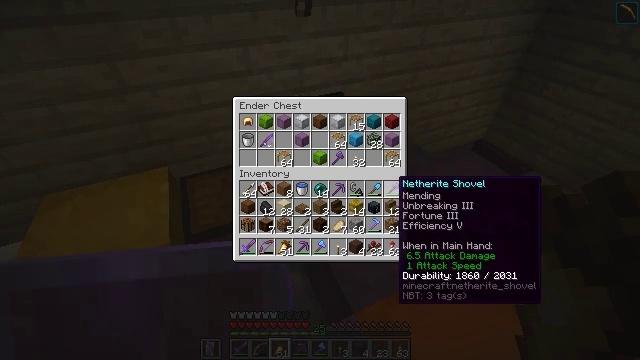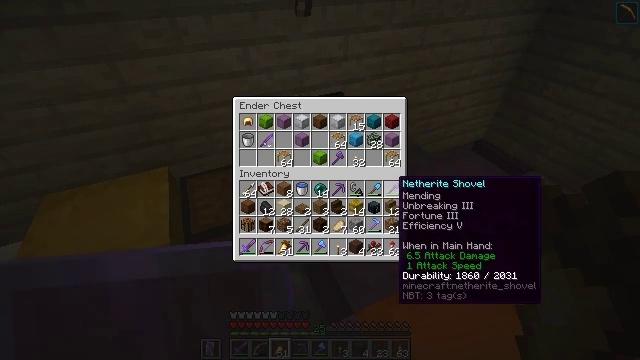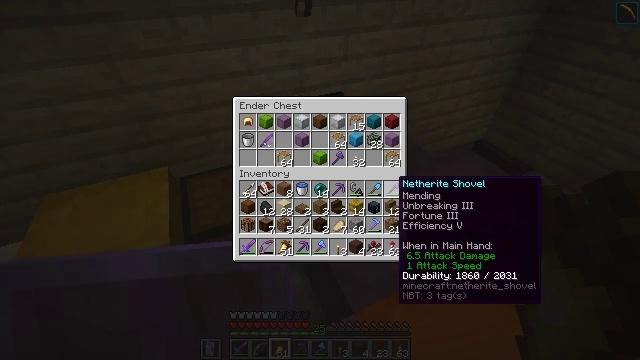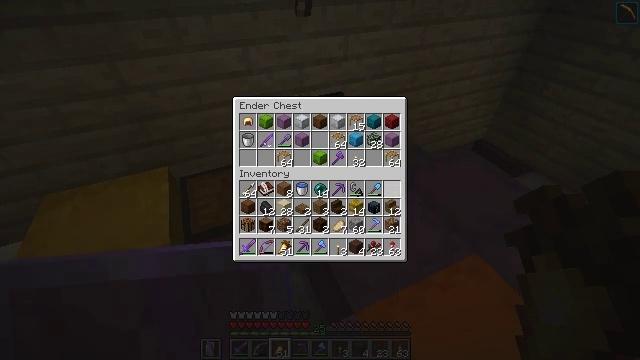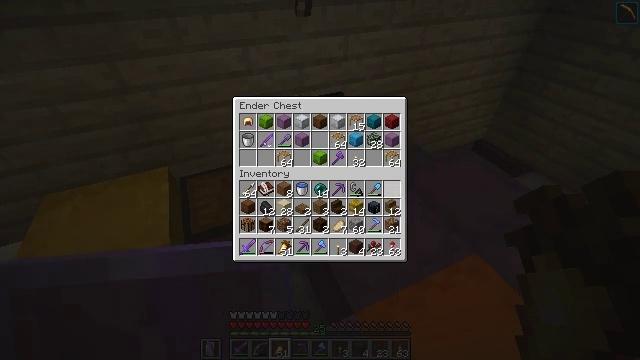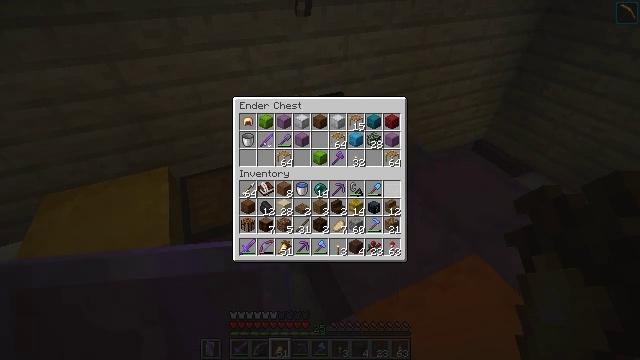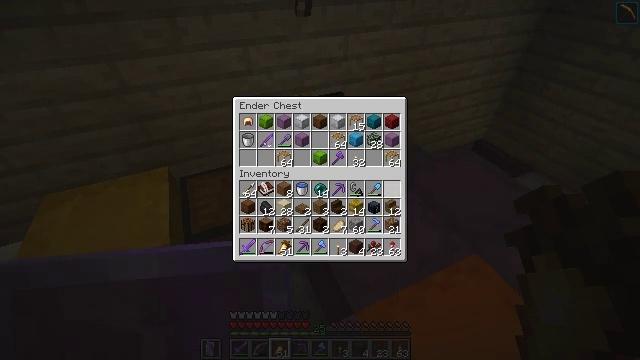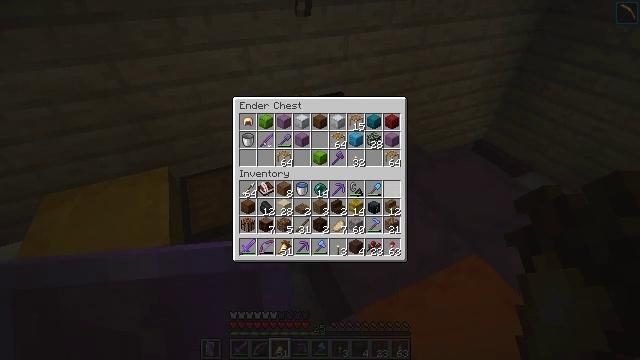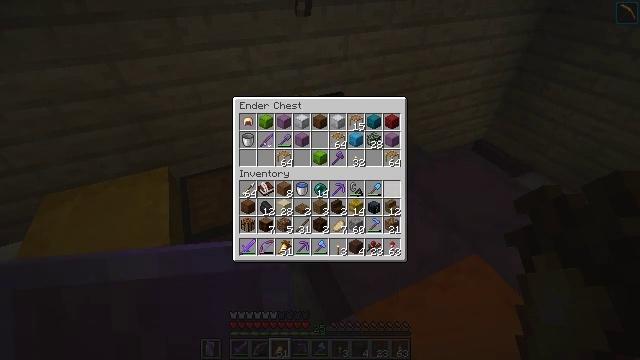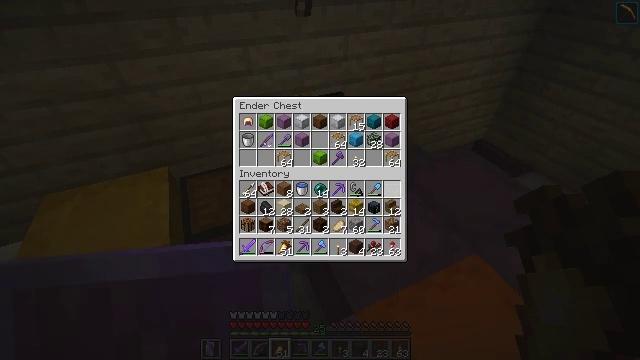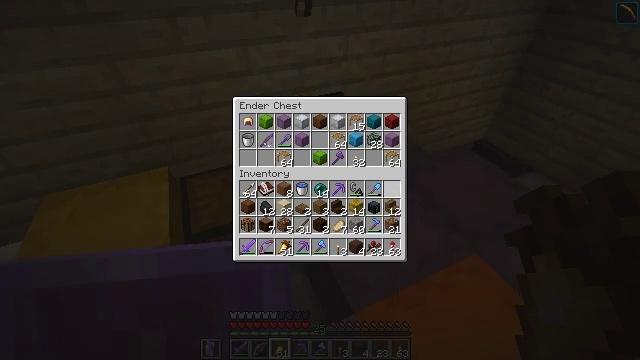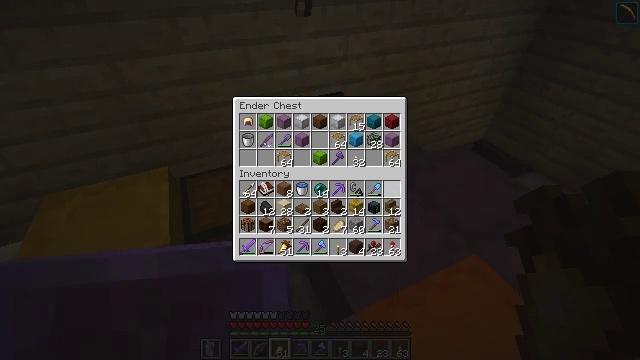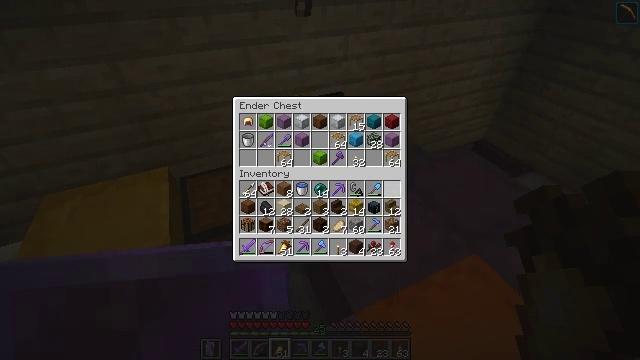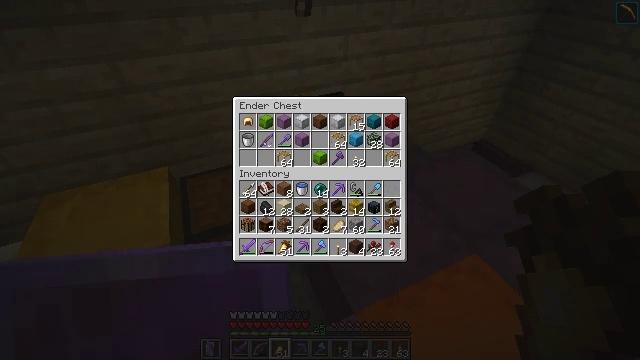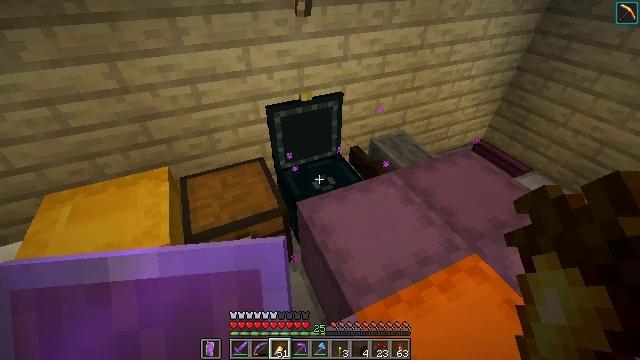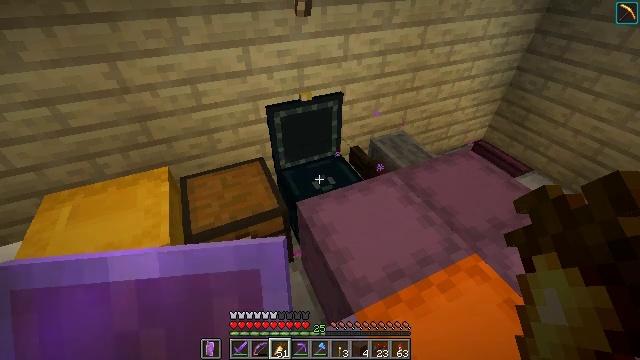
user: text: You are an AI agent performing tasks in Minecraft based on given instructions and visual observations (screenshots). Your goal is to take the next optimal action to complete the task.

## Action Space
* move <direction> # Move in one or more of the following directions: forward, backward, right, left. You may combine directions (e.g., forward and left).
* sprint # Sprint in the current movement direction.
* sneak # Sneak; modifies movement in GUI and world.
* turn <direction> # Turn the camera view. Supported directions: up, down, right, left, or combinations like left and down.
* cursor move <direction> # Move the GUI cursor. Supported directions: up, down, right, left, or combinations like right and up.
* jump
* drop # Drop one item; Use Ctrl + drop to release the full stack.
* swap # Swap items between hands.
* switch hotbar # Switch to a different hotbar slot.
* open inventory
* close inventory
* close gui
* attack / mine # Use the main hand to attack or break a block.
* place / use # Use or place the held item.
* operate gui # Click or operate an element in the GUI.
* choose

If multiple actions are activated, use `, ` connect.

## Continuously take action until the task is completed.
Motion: motion action
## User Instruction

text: Break the cocoa pod.
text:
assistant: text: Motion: sneak
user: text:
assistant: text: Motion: sneak
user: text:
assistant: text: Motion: sneak, operate gui
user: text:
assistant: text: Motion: sneak, operate gui
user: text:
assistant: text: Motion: sneak
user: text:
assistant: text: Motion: sneak
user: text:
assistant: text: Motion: sneak
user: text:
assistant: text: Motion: no_op
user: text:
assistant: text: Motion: no_op
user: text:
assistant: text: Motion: no_op
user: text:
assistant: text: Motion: no_op
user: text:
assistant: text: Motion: cursor move right
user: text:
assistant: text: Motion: cursor move right
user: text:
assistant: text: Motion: no_op
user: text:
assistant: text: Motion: close gui
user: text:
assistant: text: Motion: no_op
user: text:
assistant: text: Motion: no_op
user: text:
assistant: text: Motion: no_op
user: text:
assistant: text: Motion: no_op
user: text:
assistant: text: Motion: no_op
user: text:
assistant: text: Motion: no_op
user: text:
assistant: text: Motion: no_op
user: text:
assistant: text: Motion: no_op
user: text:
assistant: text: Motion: no_op
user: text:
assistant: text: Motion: turn right and up
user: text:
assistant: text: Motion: turn right
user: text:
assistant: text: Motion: turn right and up
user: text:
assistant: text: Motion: turn right and up
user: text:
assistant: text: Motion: turn right and up
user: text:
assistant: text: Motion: no_op